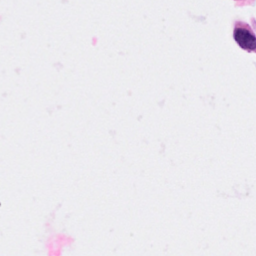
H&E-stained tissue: Breast